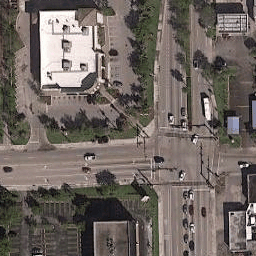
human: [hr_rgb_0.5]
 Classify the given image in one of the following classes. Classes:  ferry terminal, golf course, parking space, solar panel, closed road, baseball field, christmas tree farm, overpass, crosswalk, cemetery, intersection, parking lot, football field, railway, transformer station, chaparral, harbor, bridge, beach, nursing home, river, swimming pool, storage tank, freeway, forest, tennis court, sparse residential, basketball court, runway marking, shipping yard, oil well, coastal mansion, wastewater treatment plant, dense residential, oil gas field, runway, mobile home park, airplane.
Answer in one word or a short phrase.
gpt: intersection